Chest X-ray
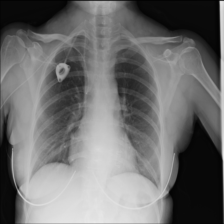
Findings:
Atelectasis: negative
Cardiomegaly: negative
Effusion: negative
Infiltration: negative
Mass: negative
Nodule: negative
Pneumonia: negative
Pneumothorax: negative
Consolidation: negative
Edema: negative
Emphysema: negative
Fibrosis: negative
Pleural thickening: negative
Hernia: negative